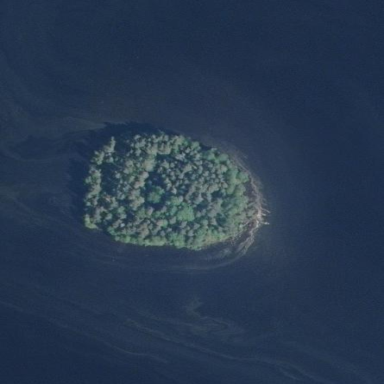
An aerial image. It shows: Islet.